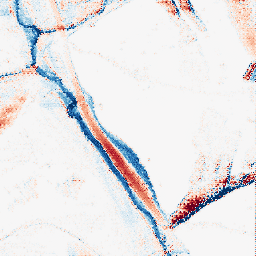
Category: morphological
Decomposition family: morphological_ellipse
Decomposition parameters: operation: average
width: 5
height: 30
Upsampling method: regularized
Upsampling parameters: scale: 2
lambda_reg: 0.1
Upsampling scale: 2